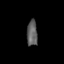
Tissue: prostate
Cell type: Fibroblasts
Senescence score: 0.7568
Nuclear area (px): 266
Mean DAPI intensity: 94.677